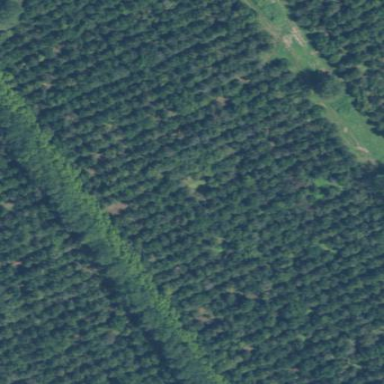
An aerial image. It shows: Orchard filled with macadamia trees.